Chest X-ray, AP view. Patient: 43 years old, sex M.
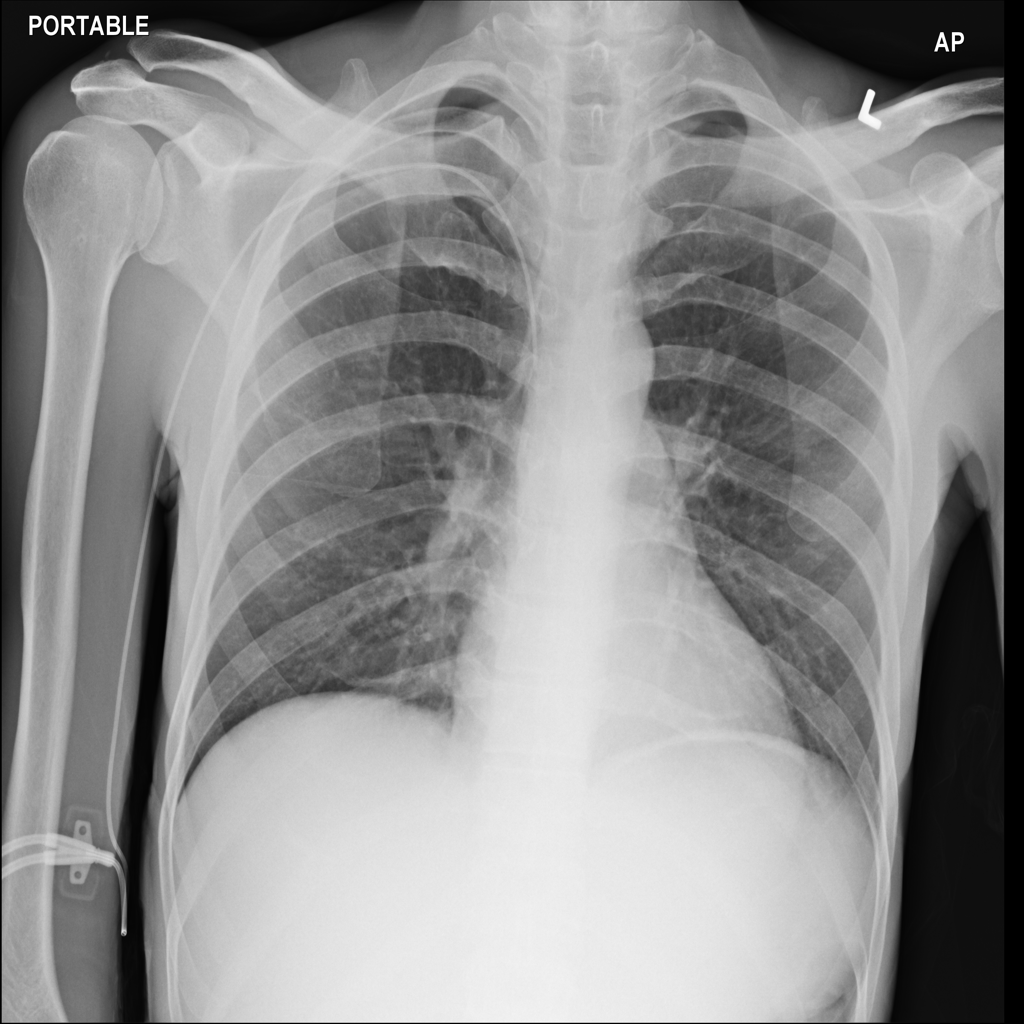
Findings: No Finding